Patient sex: M
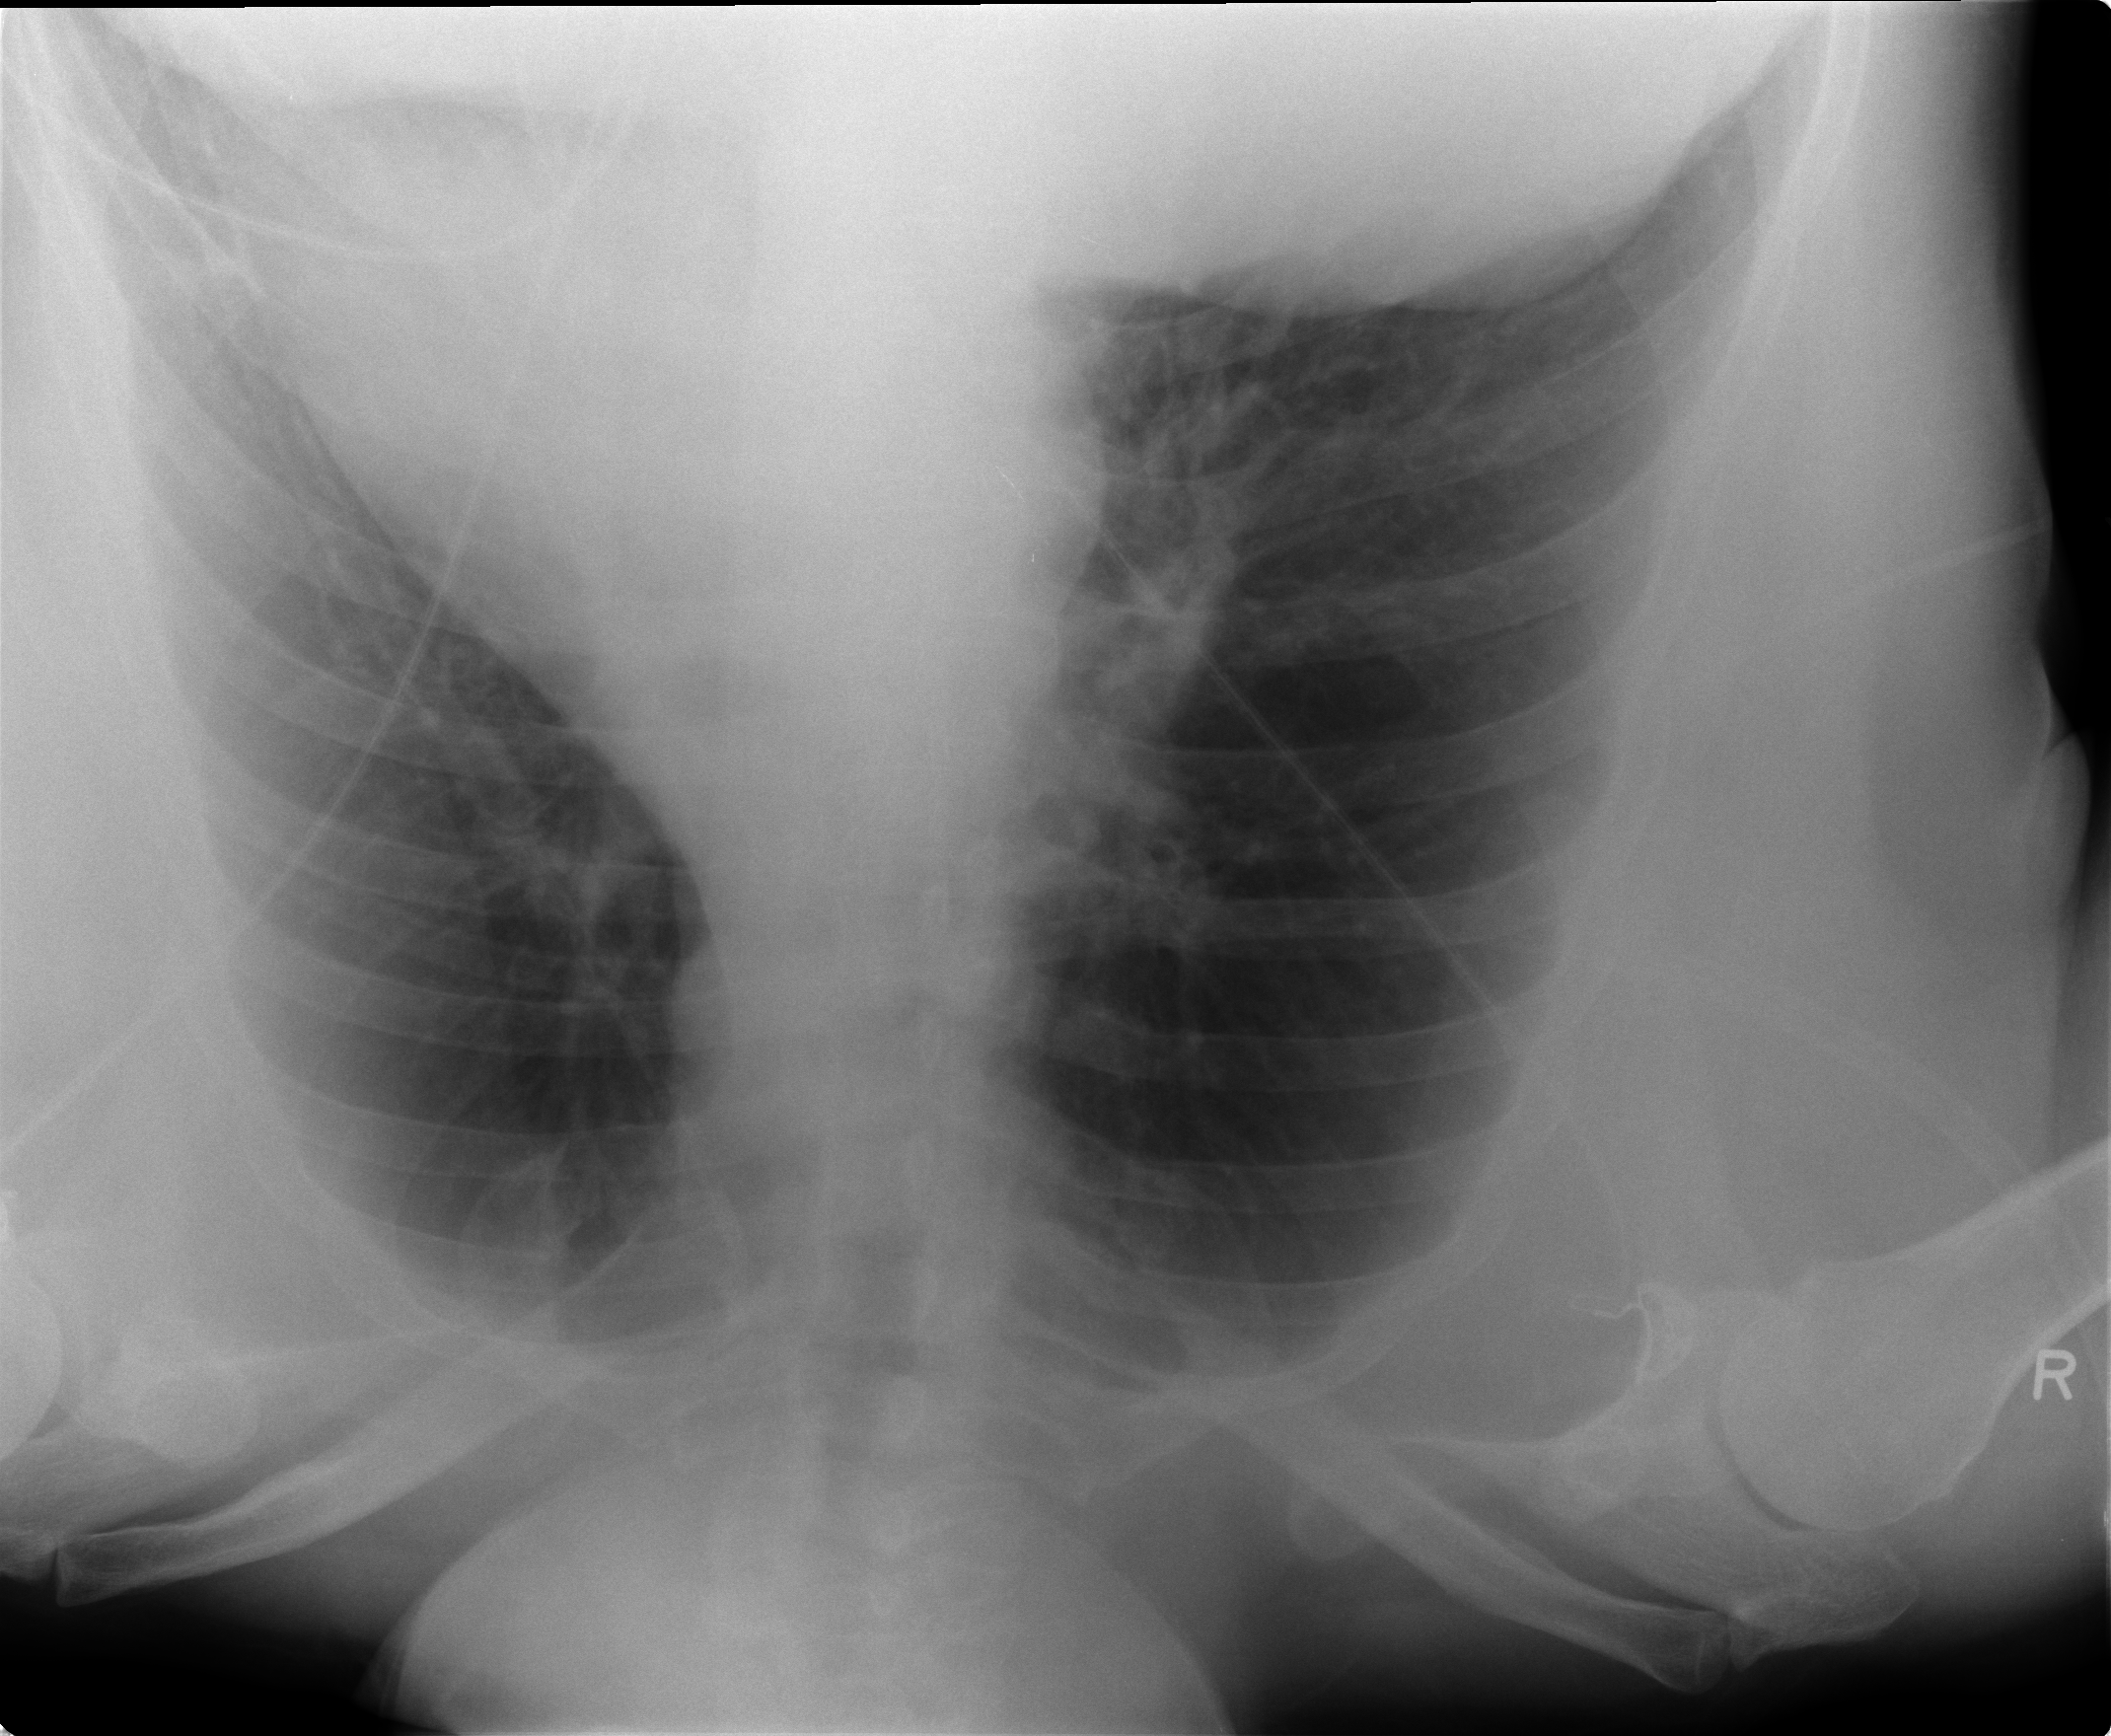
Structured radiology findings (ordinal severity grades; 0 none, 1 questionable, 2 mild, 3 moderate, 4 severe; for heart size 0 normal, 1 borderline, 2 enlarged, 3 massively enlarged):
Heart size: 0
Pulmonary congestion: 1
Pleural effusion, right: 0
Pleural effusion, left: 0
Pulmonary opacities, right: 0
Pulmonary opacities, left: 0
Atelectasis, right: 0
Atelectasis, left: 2